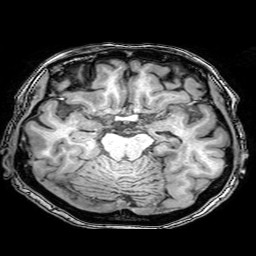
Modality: T1w
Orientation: coronal
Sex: female
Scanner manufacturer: philips
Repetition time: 0.008112 s
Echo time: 0.00371 s